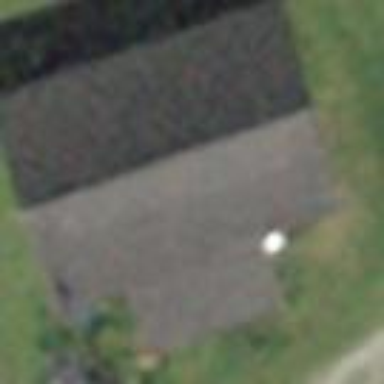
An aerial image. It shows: Cabin.